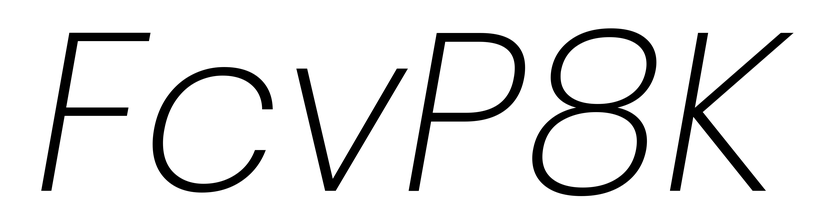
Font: Poppins-ExtraLightItalic